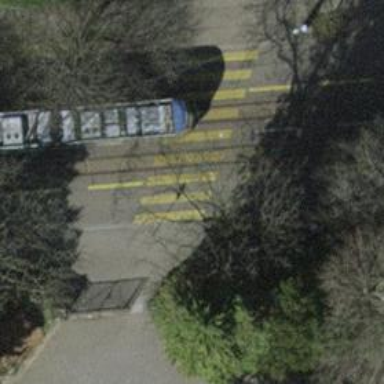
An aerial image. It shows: Tram crossing on the railway.